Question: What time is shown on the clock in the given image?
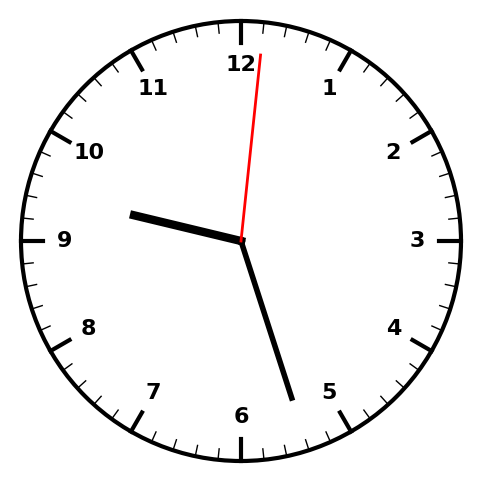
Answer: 09:27:01